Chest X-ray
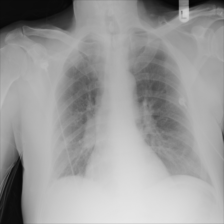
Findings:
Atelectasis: positive
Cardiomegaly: negative
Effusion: negative
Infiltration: negative
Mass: negative
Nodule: negative
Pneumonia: negative
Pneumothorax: negative
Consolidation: negative
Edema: negative
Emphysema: negative
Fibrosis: negative
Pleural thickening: negative
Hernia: negative